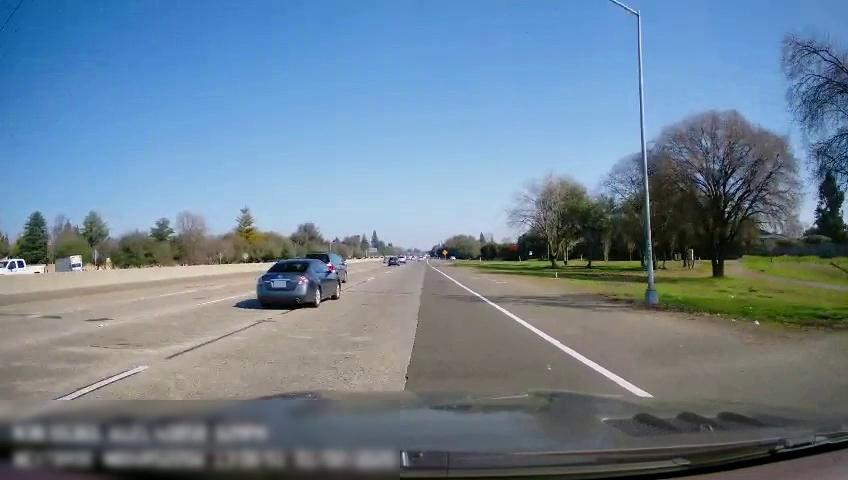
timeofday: Day
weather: Sunny
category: Drivable Space
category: Vehicles | Car
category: Vehicles | SUV
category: Vehicles | Car
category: Vehicles | Other LV
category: Vehicles | Truck
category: Lanes | Current Lane
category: Lanes | Current Lane
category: Lanes | Alternate Lane
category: Lanes | Alternate Lane